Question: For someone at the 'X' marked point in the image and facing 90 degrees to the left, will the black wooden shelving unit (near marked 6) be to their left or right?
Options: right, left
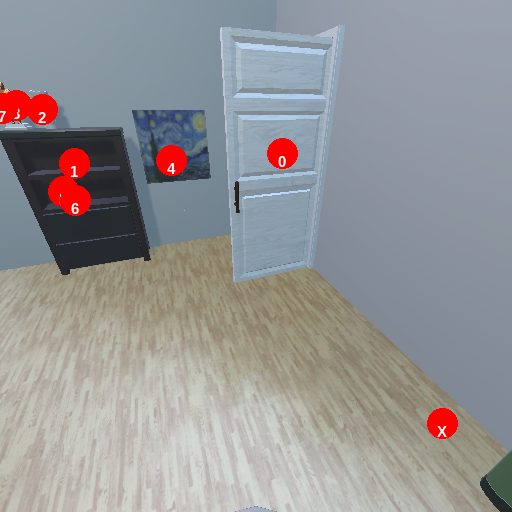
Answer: right